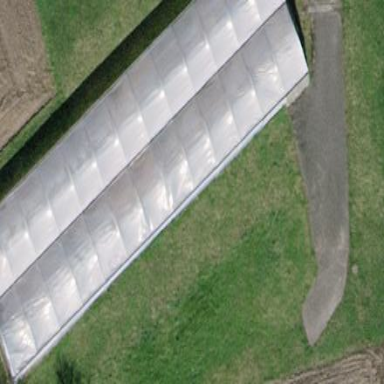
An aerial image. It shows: Greenhouse.